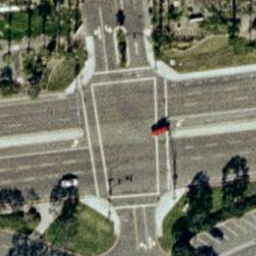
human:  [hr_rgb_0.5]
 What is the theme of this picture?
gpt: intersection

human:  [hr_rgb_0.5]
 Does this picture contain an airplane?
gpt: no

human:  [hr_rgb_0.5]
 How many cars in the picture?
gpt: two

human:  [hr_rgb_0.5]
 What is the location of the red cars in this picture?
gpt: middle of road

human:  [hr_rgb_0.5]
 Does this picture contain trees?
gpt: yes